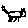
Label: cat